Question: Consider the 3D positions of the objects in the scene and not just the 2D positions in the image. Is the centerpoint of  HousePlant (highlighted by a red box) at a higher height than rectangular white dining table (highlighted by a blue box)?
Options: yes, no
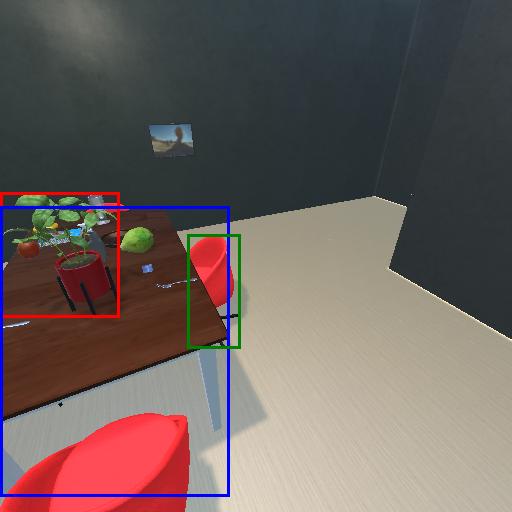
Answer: yes